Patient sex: M
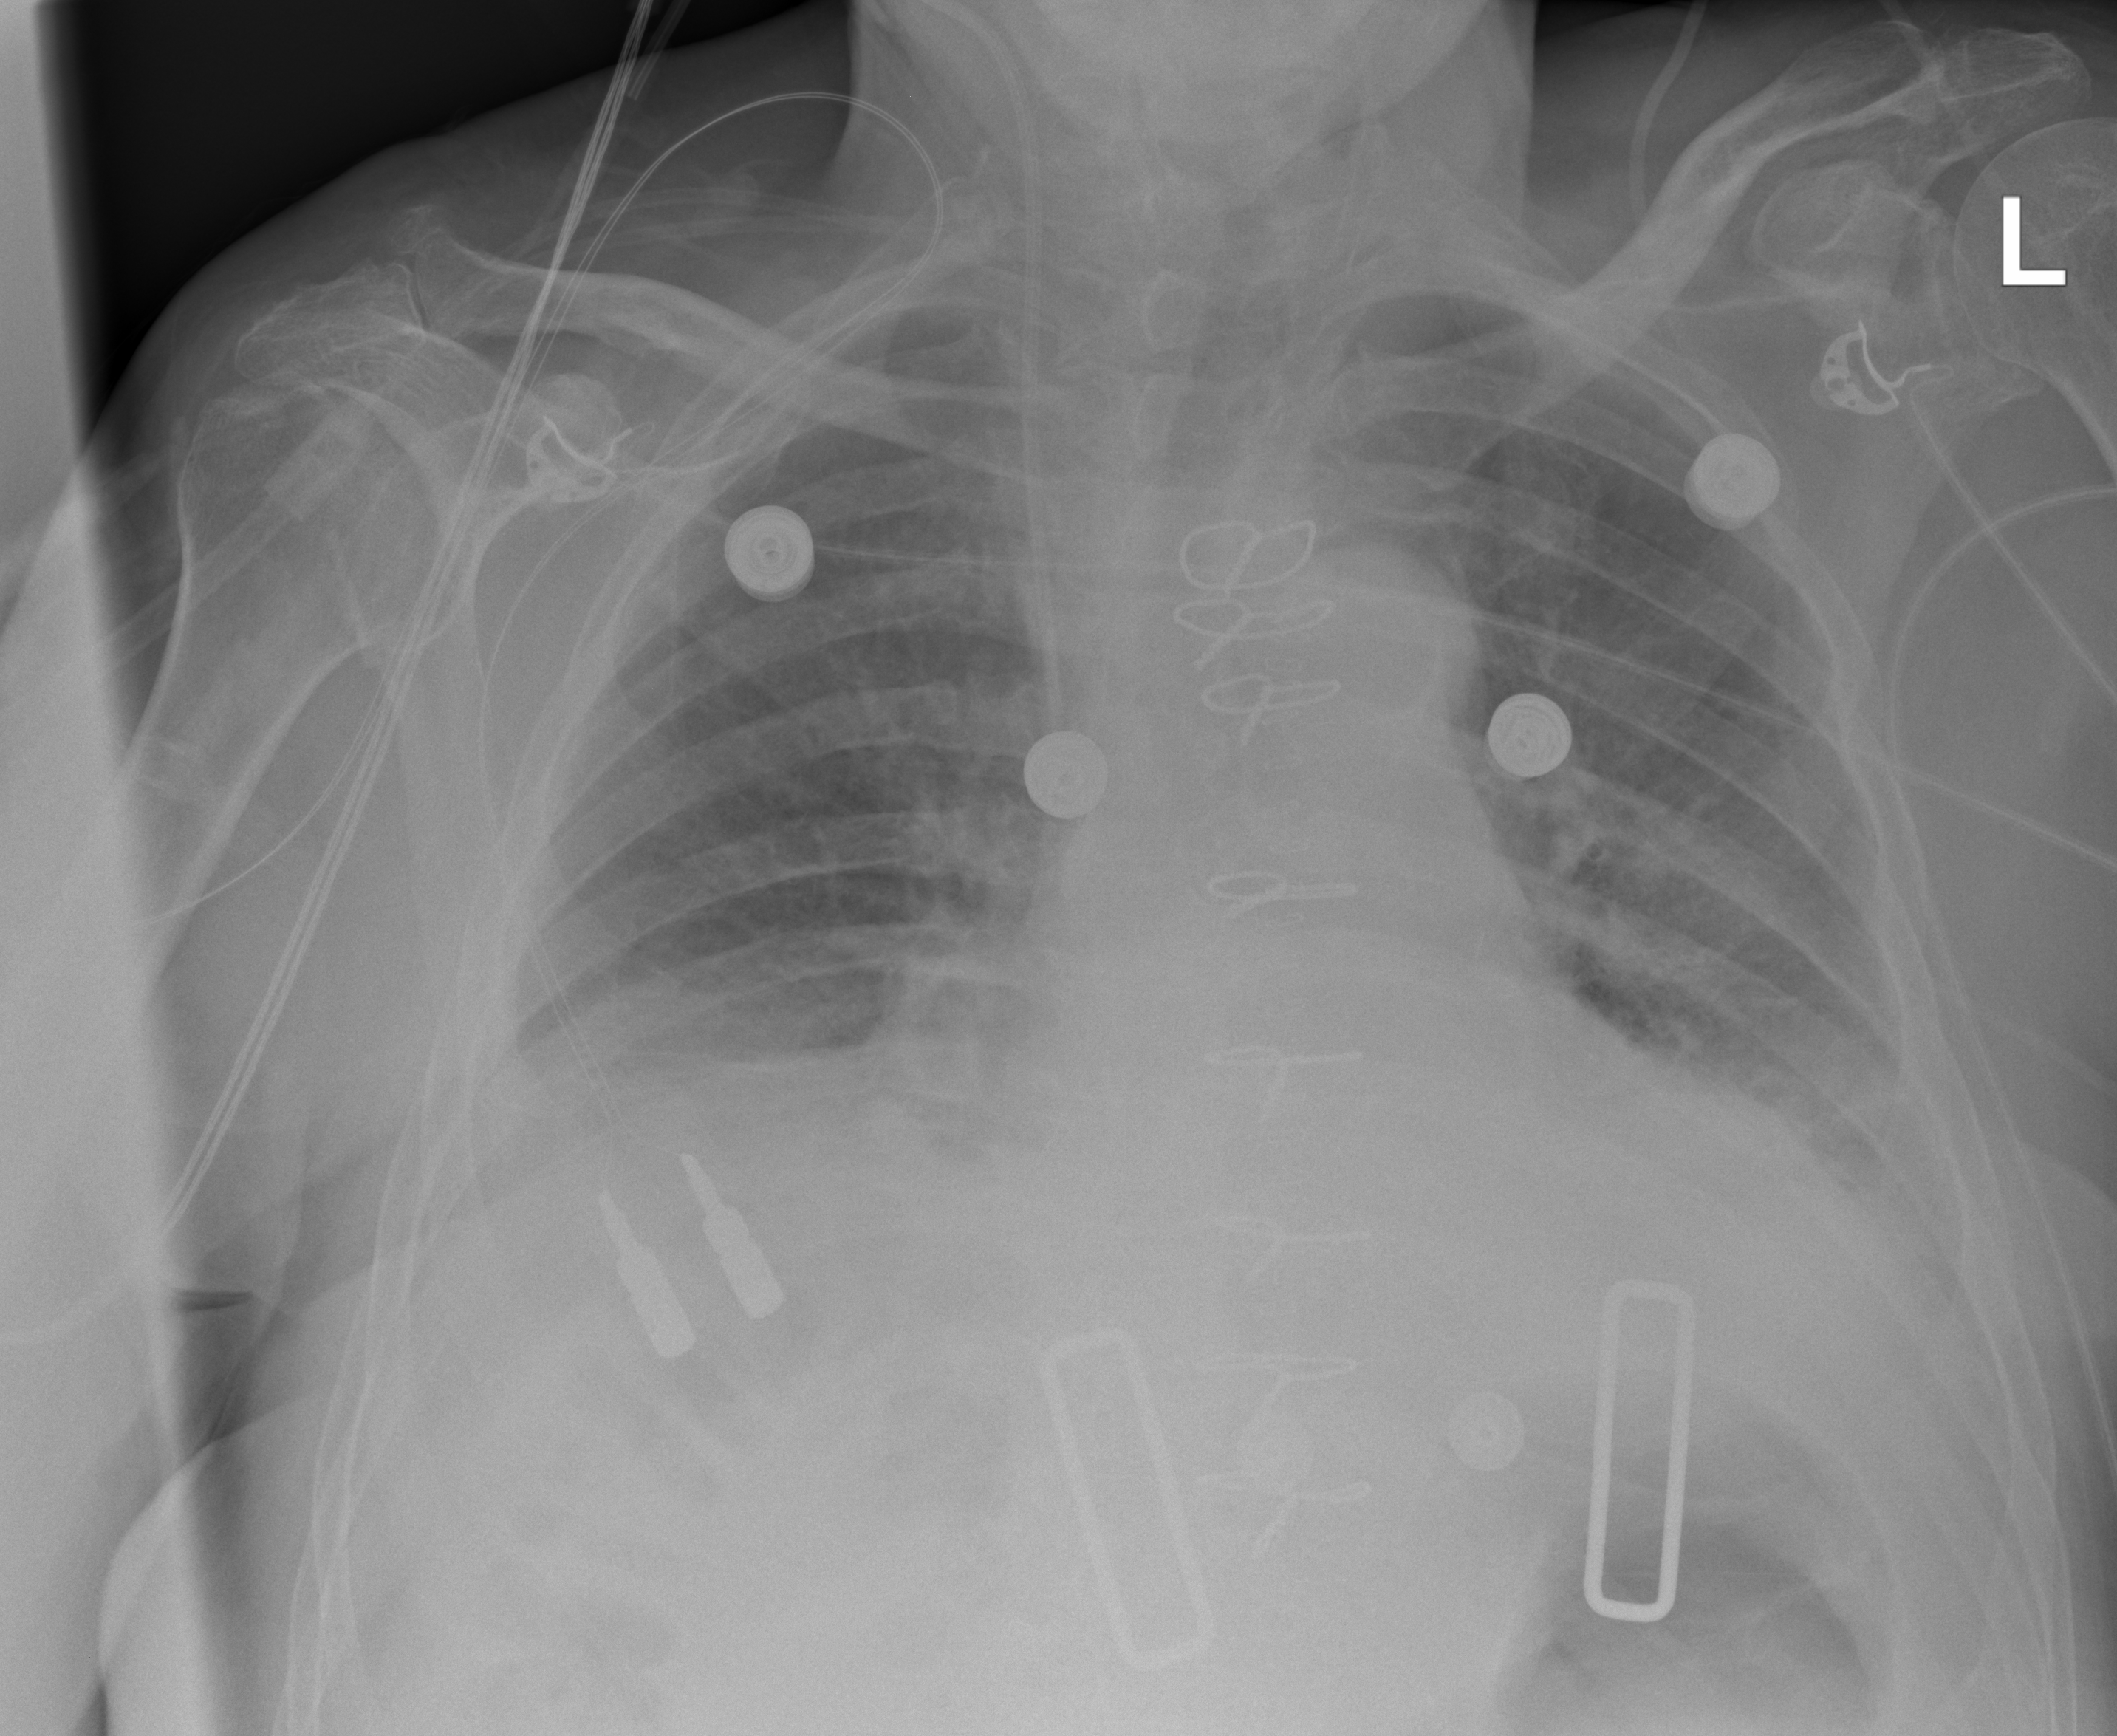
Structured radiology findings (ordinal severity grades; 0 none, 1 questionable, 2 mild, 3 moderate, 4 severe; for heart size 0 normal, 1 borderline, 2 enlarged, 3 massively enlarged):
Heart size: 1
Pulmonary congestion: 2
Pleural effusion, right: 3
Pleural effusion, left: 2
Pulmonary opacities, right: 2
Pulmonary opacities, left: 2
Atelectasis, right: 3
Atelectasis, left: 3